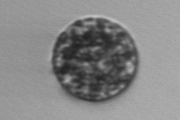
Label: Vicicitus_globosus